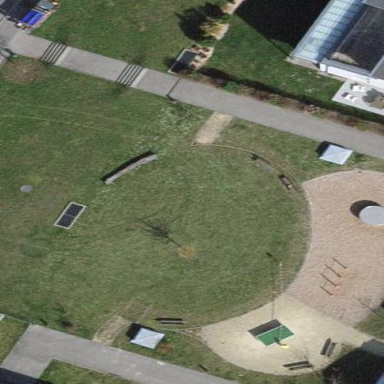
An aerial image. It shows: Playground area for leisure activities on the land.